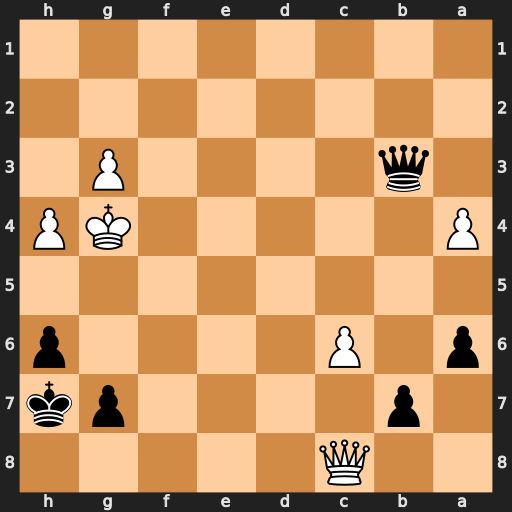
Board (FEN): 2Q5/1p4pk/p1P4p/8/P5KP/1q4P1/8/8
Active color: b
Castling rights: -
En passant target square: -
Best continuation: Qxa4+ Kh3 Qxc6